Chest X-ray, PA view. Patient: 56 years old, sex M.
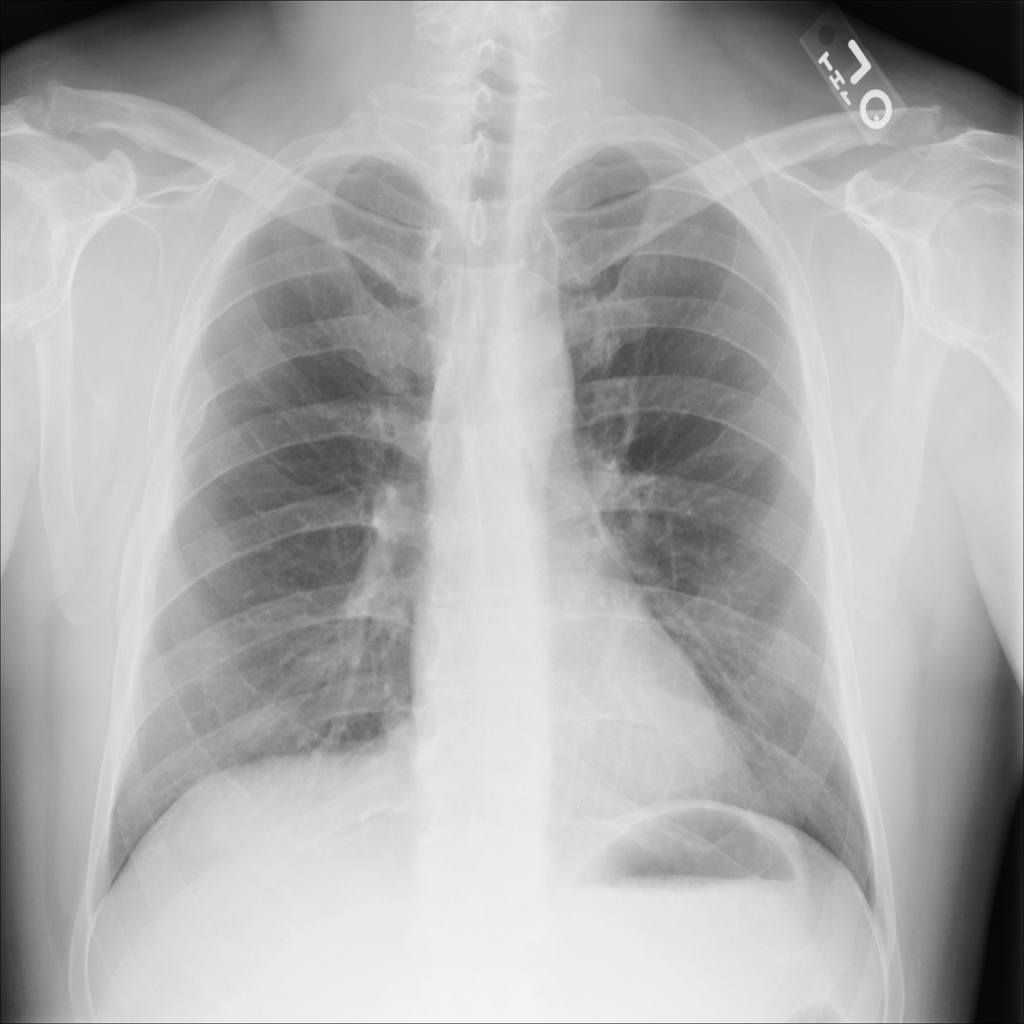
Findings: No Finding